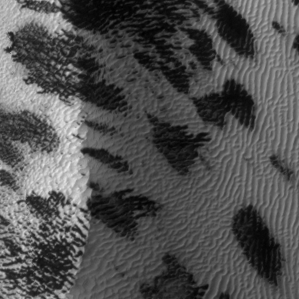
Label: frost